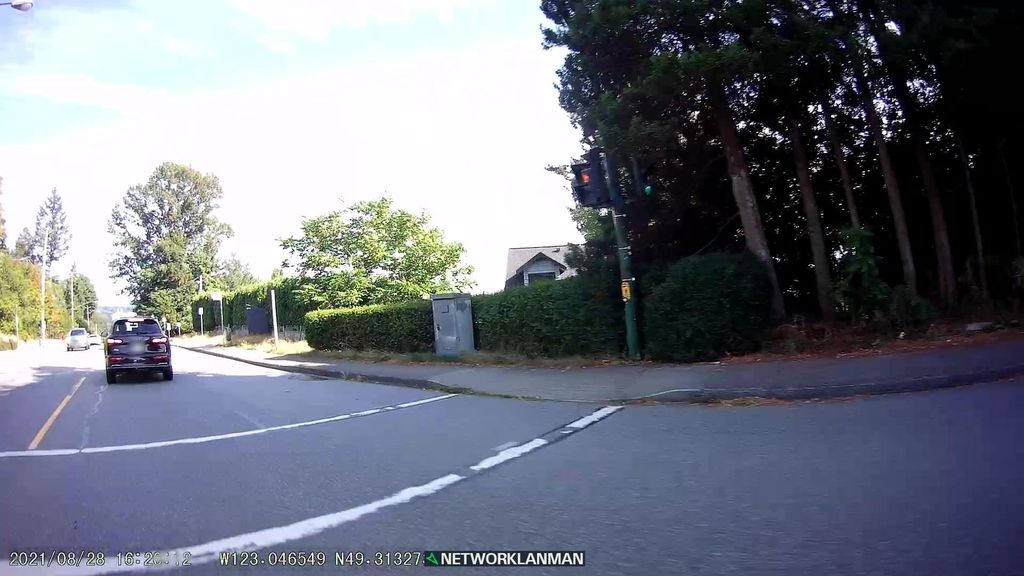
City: vancouver